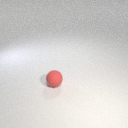
small red rubber sphere